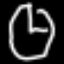
Label: clock